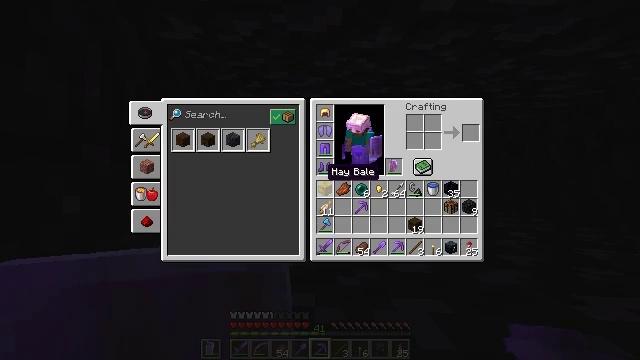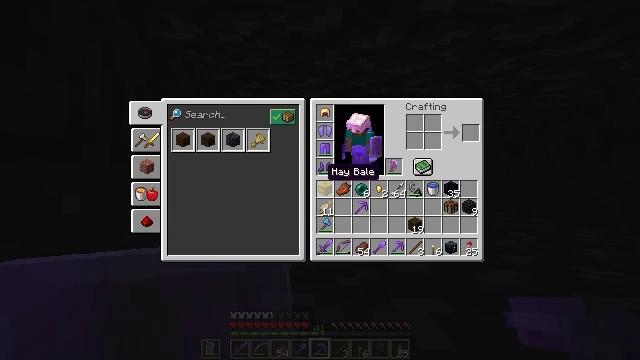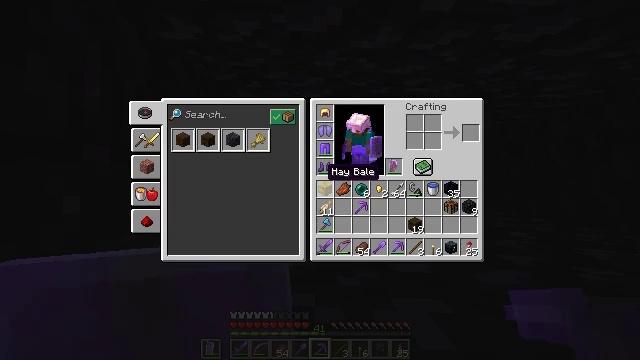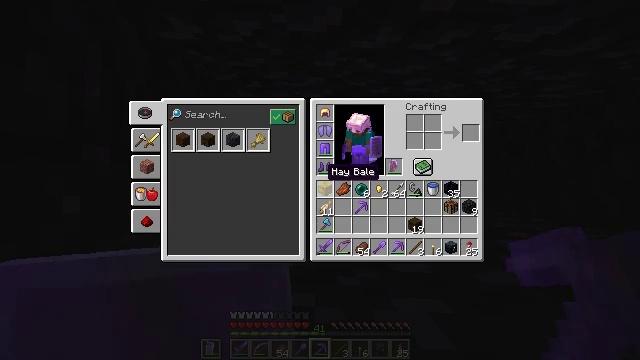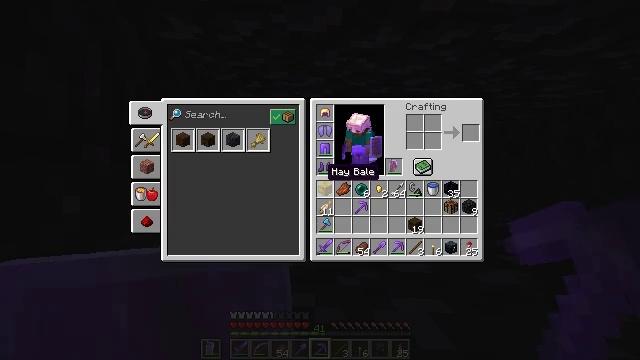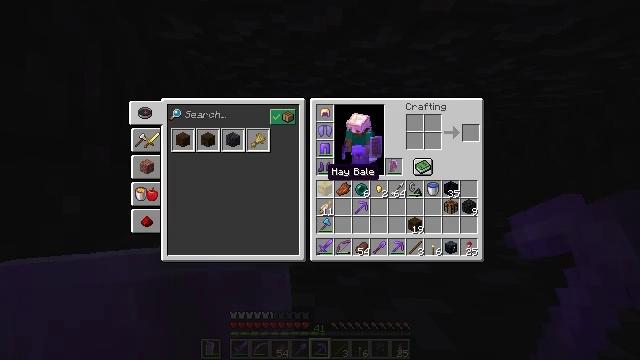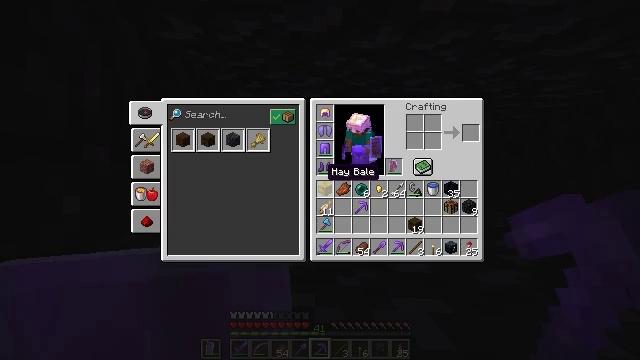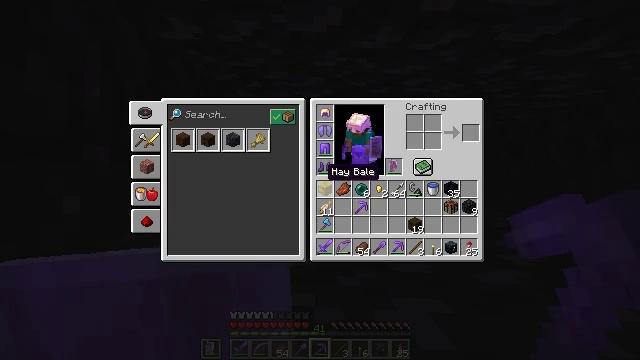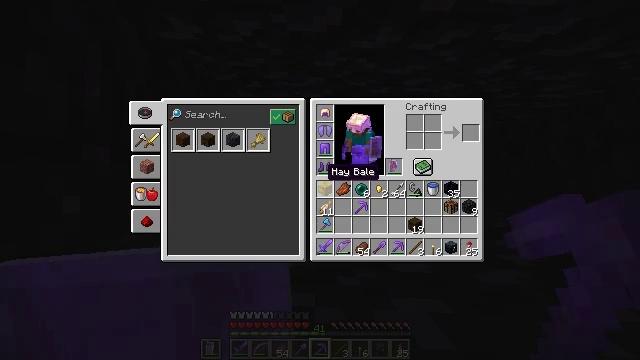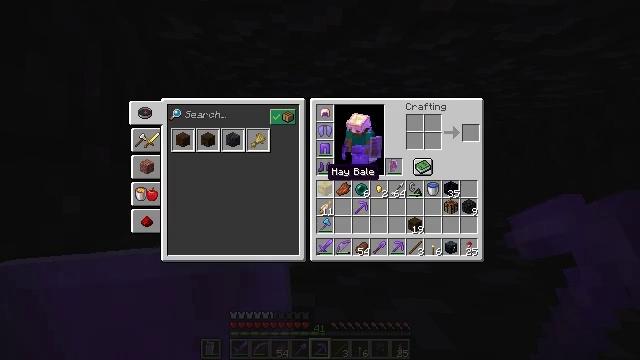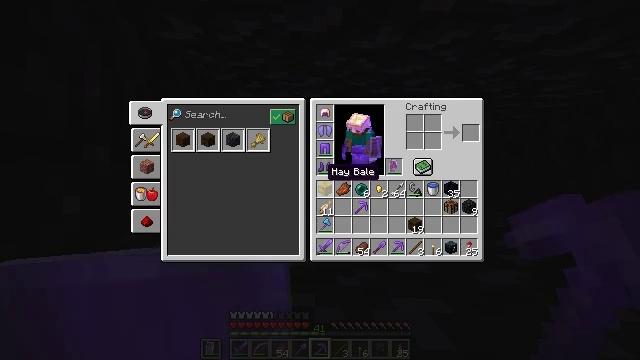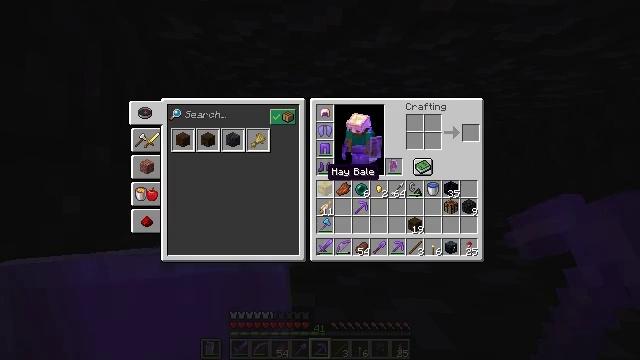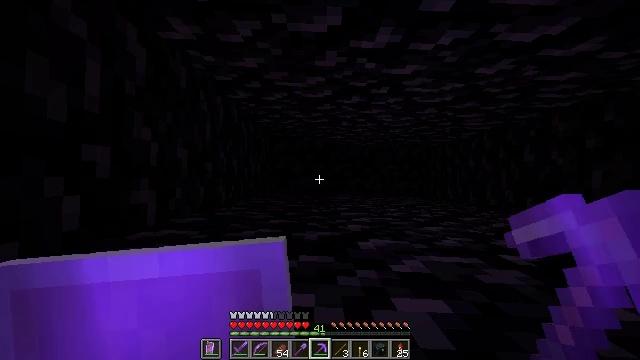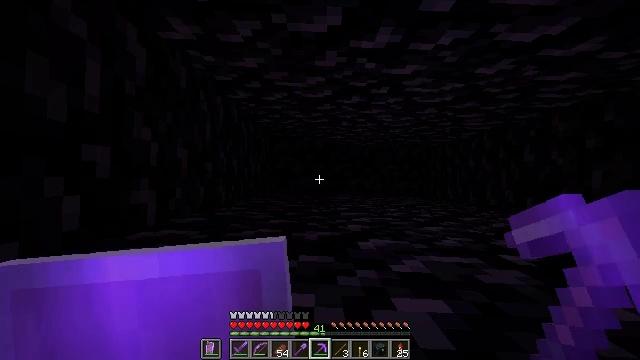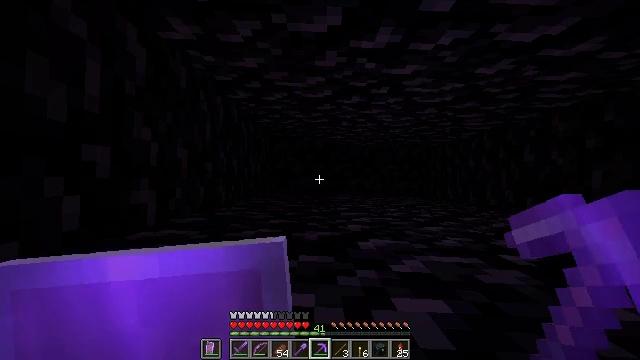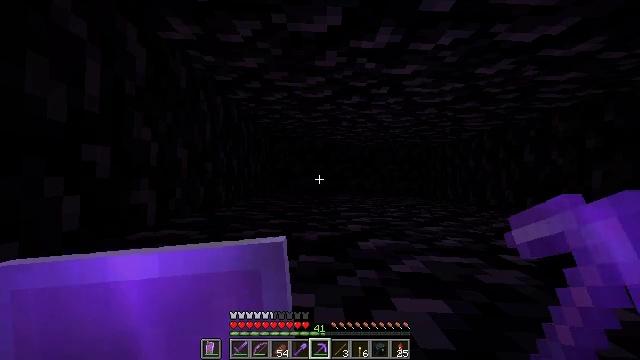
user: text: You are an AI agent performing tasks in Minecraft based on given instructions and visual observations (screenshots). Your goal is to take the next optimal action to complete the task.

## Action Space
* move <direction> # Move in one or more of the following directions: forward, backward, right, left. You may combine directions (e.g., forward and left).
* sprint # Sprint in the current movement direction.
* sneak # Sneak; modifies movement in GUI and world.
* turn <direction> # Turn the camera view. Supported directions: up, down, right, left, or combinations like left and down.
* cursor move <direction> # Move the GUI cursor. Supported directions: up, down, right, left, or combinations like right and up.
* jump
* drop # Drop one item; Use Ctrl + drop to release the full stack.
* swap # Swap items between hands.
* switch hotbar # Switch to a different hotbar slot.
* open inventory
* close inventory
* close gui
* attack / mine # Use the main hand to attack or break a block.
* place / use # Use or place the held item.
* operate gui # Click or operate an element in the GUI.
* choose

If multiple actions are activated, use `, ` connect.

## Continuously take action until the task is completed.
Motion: motion action
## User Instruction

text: Collect obsidian for crafting.
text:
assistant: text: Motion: no_op
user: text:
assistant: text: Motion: no_op
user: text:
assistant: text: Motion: no_op
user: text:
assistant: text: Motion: no_op
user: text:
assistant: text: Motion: no_op
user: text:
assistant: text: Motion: no_op
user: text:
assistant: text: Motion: no_op
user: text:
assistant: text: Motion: no_op
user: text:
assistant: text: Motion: no_op
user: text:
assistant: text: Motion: no_op
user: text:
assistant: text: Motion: no_op
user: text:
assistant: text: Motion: no_op
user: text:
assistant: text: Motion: no_op
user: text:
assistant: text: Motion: no_op
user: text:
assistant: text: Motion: attack / mine
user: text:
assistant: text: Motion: attack / mine
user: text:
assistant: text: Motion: attack / mine
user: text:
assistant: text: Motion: attack / mine
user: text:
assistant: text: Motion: attack / mine
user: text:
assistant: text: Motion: attack / mine
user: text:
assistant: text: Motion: attack / mine
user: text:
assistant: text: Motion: attack / mine
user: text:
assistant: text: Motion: attack / mine
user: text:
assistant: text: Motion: attack / mine
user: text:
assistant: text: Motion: attack / mine
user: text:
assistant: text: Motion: attack / mine
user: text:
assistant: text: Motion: attack / mine
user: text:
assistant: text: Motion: attack / mine
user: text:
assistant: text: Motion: attack / mine
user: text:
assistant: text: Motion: attack / mine